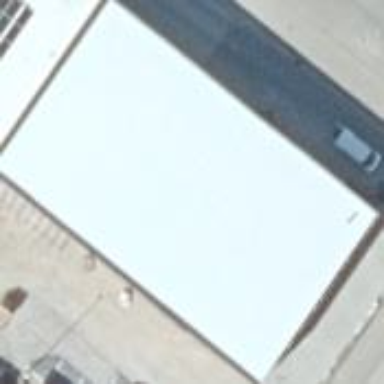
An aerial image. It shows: Building.